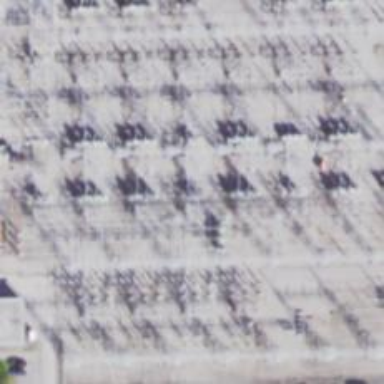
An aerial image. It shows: Switch used for power control.